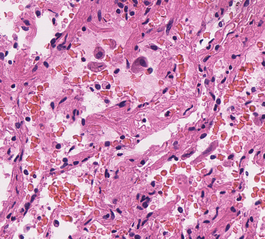
Tumor epithelial tissue: no
Tumor-associated stroma tissue: no
Normal tissue: yes